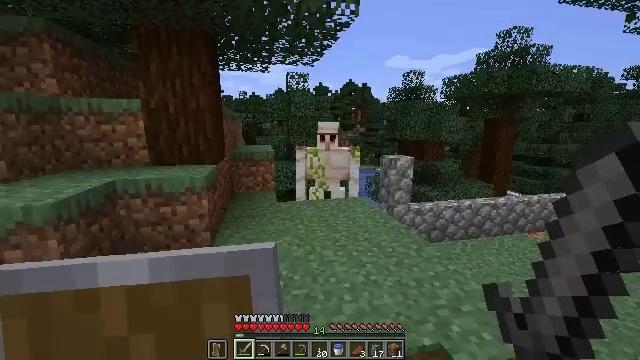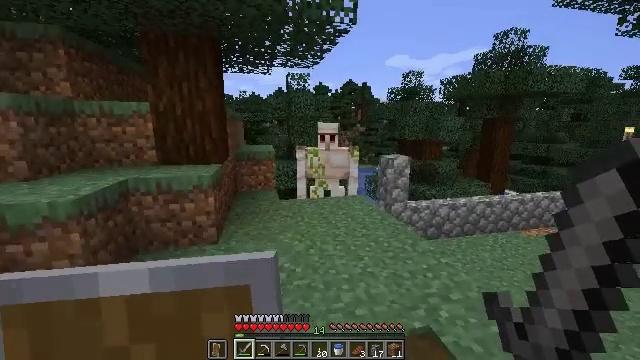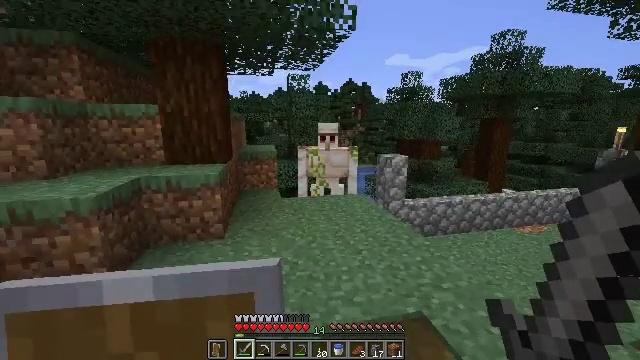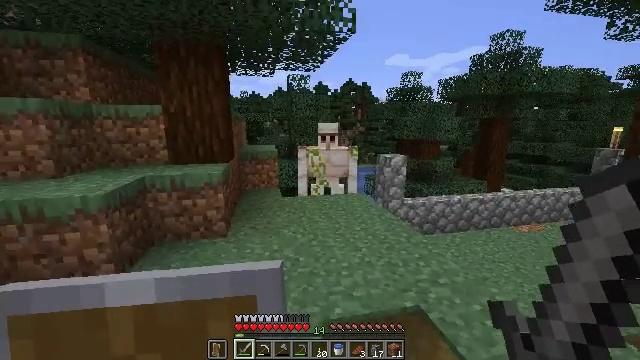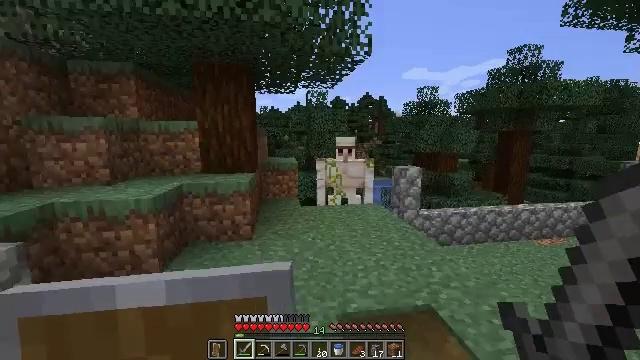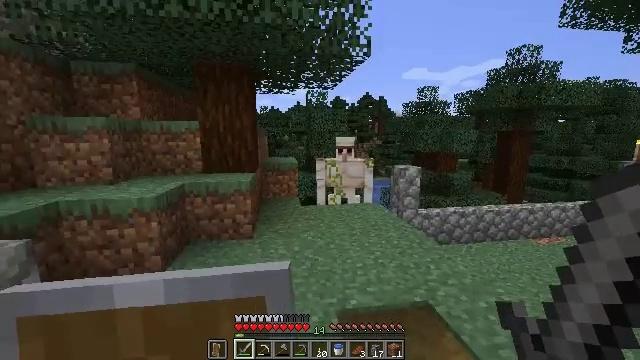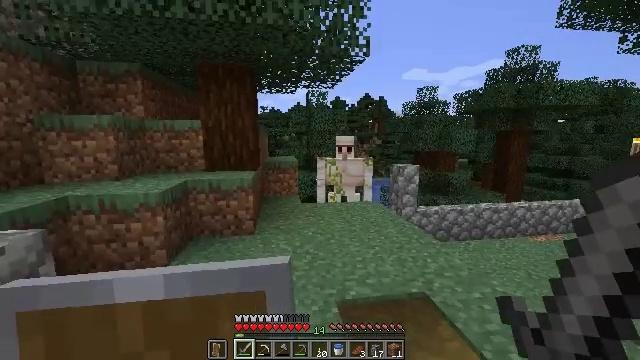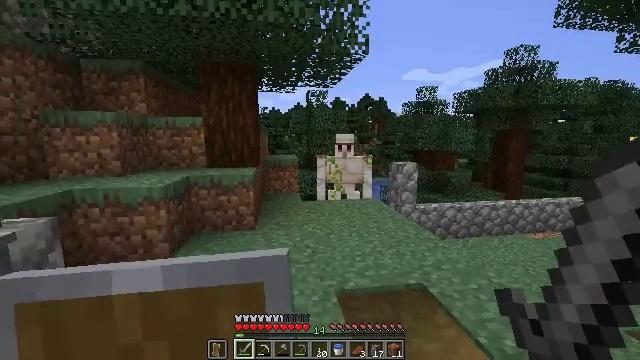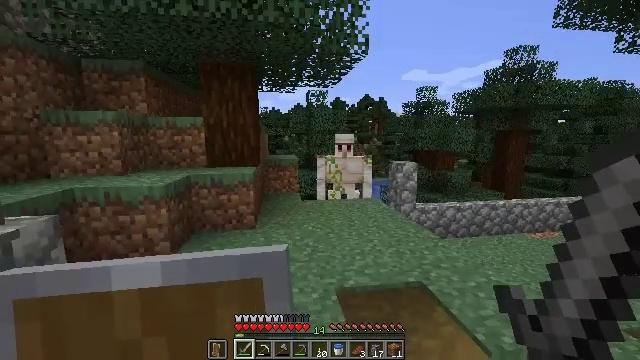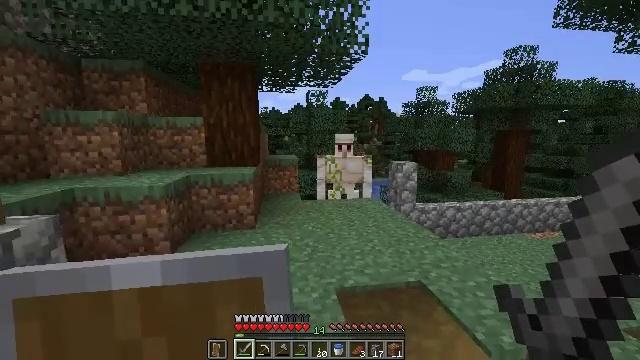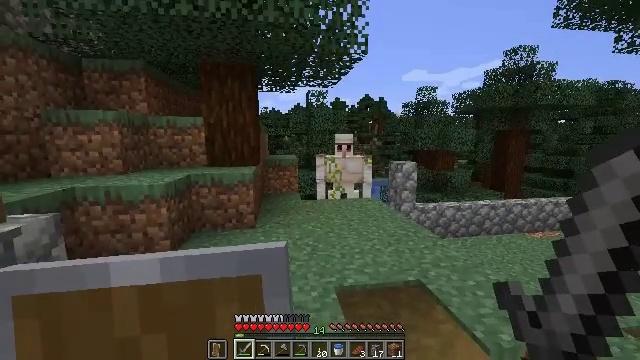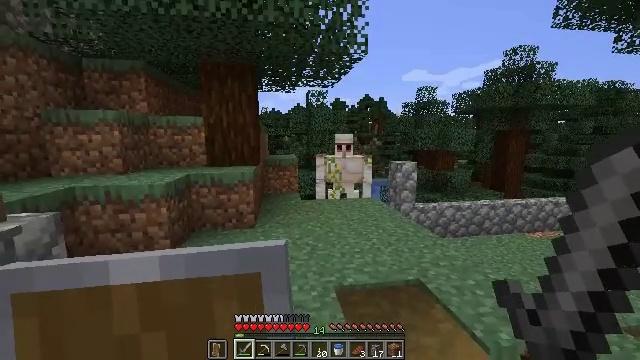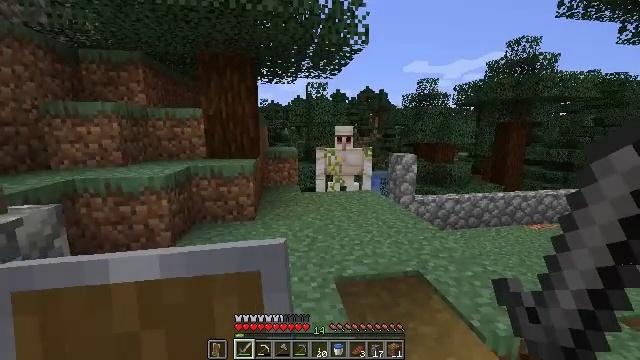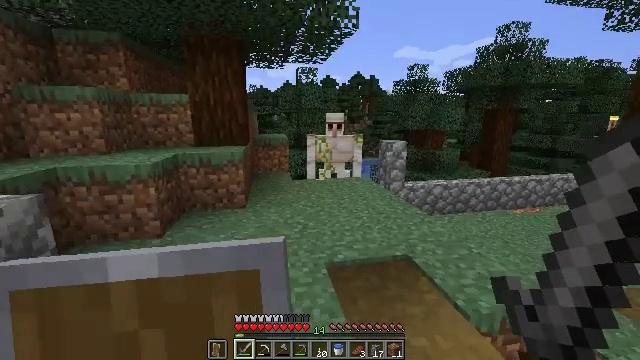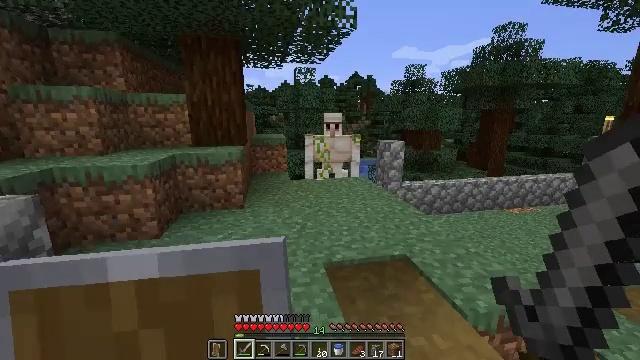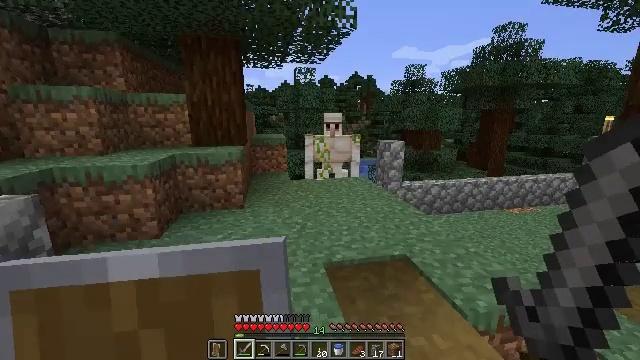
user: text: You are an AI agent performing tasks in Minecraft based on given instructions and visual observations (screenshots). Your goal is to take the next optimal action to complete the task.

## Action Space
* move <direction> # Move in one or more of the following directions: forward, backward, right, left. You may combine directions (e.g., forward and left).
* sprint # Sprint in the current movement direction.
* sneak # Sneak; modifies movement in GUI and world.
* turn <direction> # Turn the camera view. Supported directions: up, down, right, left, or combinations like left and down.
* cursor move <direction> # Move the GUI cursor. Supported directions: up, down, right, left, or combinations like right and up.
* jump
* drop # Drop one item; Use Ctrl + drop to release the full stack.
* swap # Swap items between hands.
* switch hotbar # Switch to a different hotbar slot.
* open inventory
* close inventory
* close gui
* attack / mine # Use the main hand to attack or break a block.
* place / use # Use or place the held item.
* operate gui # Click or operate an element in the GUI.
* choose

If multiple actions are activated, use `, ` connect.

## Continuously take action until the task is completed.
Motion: motion action
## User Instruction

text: Break the grass block.
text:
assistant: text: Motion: move back
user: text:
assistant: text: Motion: move back
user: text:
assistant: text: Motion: move back
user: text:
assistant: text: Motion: move back, turn left and up
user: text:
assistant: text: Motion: no_op
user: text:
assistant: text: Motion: no_op
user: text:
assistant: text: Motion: no_op
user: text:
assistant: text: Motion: no_op
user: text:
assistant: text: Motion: no_op
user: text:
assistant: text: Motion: no_op
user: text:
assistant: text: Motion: no_op
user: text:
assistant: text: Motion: turn down
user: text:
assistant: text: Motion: turn right and down
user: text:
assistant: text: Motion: no_op
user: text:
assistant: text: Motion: no_op
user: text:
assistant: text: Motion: move forward
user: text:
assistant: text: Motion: move forward
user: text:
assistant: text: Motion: move forward
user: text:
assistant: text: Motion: move forward, turn down
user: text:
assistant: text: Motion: move forward
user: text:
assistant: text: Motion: move forward and move right
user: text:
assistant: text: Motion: move forward and move right
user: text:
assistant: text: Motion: move forward and move right
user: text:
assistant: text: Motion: move forward and move right
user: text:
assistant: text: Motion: move forward and move right
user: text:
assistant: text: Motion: move forward and move right, turn left
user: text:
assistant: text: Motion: move forward and move right
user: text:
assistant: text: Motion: move right, turn left
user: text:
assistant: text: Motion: move right, turn left
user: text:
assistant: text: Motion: turn left and up